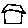
Label: house